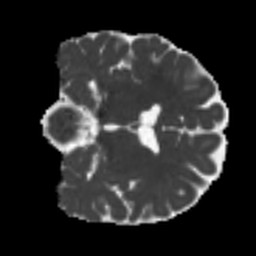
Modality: MD
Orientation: coronal
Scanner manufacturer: siemens
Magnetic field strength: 3 T
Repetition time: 4 s
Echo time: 0.0594 s